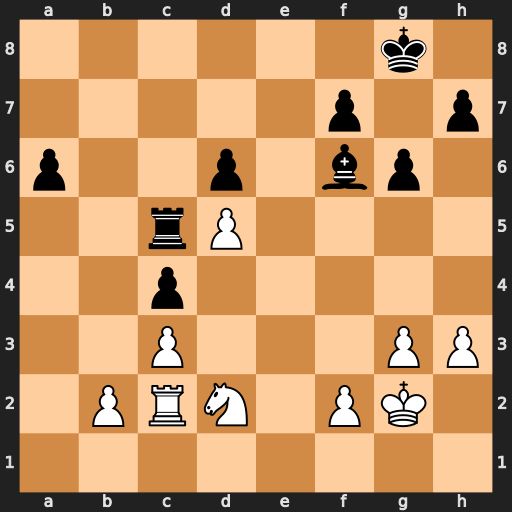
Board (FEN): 6k1/5p1p/p2p1bp1/2rP4/2p5/2P3PP/1PRN1PK1/8
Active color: w
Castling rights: -
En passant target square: -
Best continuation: Ne4 Be7 Nxc5